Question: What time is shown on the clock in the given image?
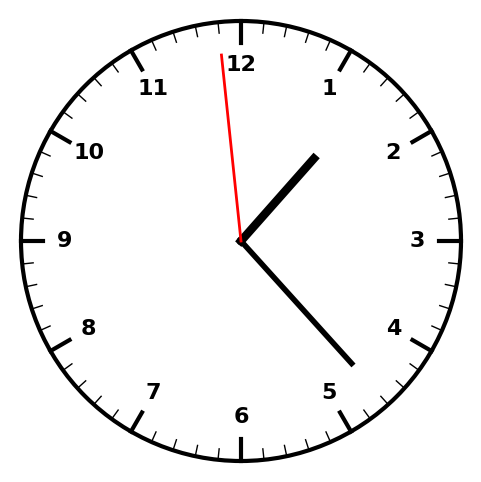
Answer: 01:22:59